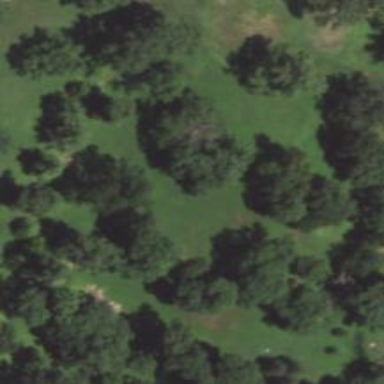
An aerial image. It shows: Disc golf hole.